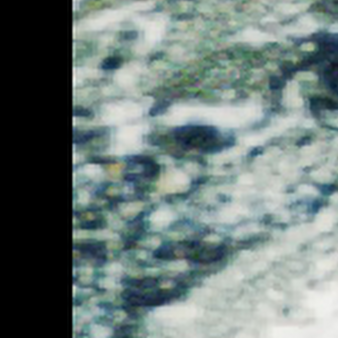
Label: other